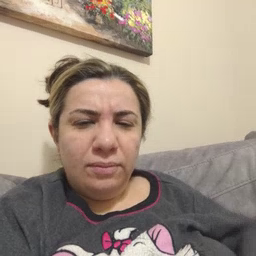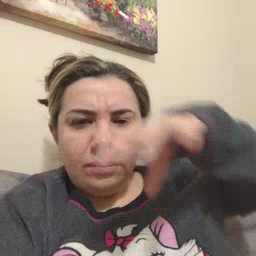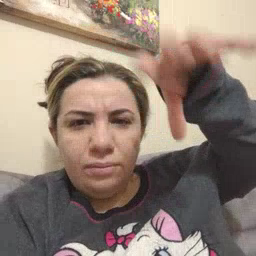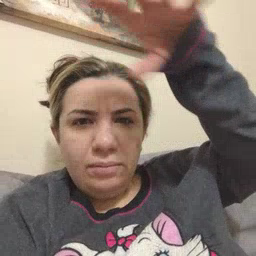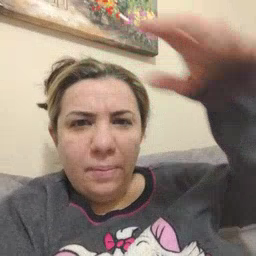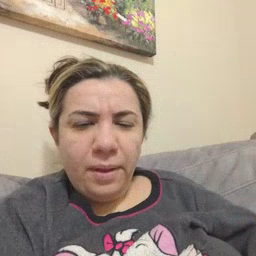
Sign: cloud